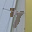
Label: 7